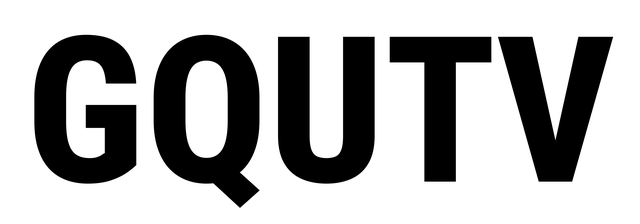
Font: Roboto_Condensed_ExtraBold